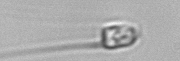
Label: Chaetoceros_throndsenii